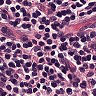
Metastatic tissue present: no